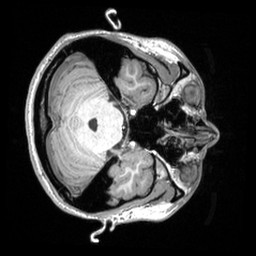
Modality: T1w
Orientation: axial
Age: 23
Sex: female
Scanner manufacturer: siemens
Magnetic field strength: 3 T
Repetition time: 2.53 s
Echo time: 0.00298 s